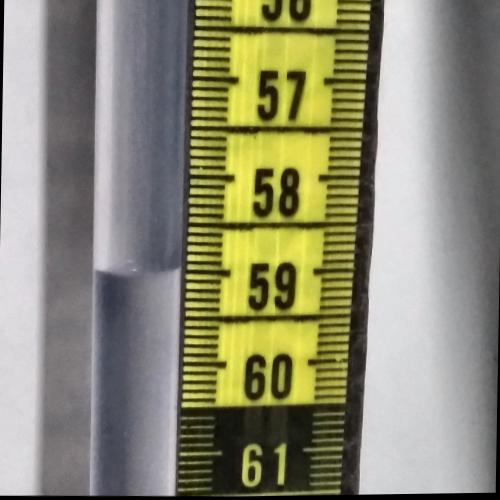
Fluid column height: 59.0 cm